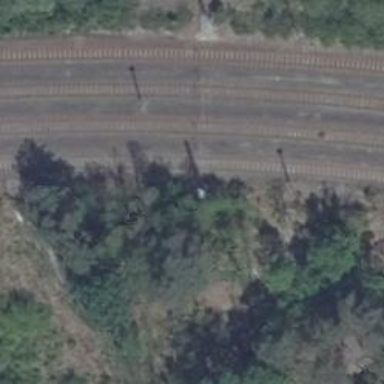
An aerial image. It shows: Rail yard with electrified contact lines for the trains.